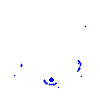
Particle: kaon